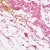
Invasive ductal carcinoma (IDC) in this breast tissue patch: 0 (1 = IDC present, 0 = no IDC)